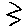
Label: zigzag